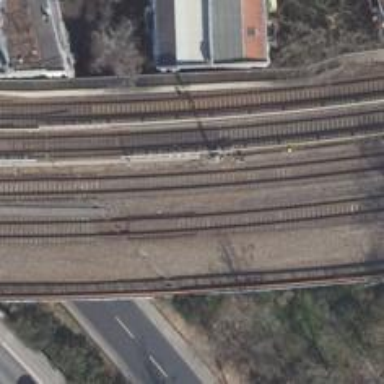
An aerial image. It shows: Railway track.